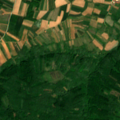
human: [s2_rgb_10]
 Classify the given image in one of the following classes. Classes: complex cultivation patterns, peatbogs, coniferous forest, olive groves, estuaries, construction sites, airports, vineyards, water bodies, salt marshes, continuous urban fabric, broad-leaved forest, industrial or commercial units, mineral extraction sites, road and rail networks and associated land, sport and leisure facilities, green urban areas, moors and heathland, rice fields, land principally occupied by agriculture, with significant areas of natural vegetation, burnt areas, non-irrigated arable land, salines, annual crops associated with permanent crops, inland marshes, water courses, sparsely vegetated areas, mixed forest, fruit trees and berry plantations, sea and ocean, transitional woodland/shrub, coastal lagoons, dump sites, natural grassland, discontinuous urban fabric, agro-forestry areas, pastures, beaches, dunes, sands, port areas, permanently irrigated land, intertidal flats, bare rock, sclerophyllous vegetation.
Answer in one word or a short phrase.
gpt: non-irrigated arable land, complex cultivation patterns, broad-leaved forest, transitional woodland/shrub